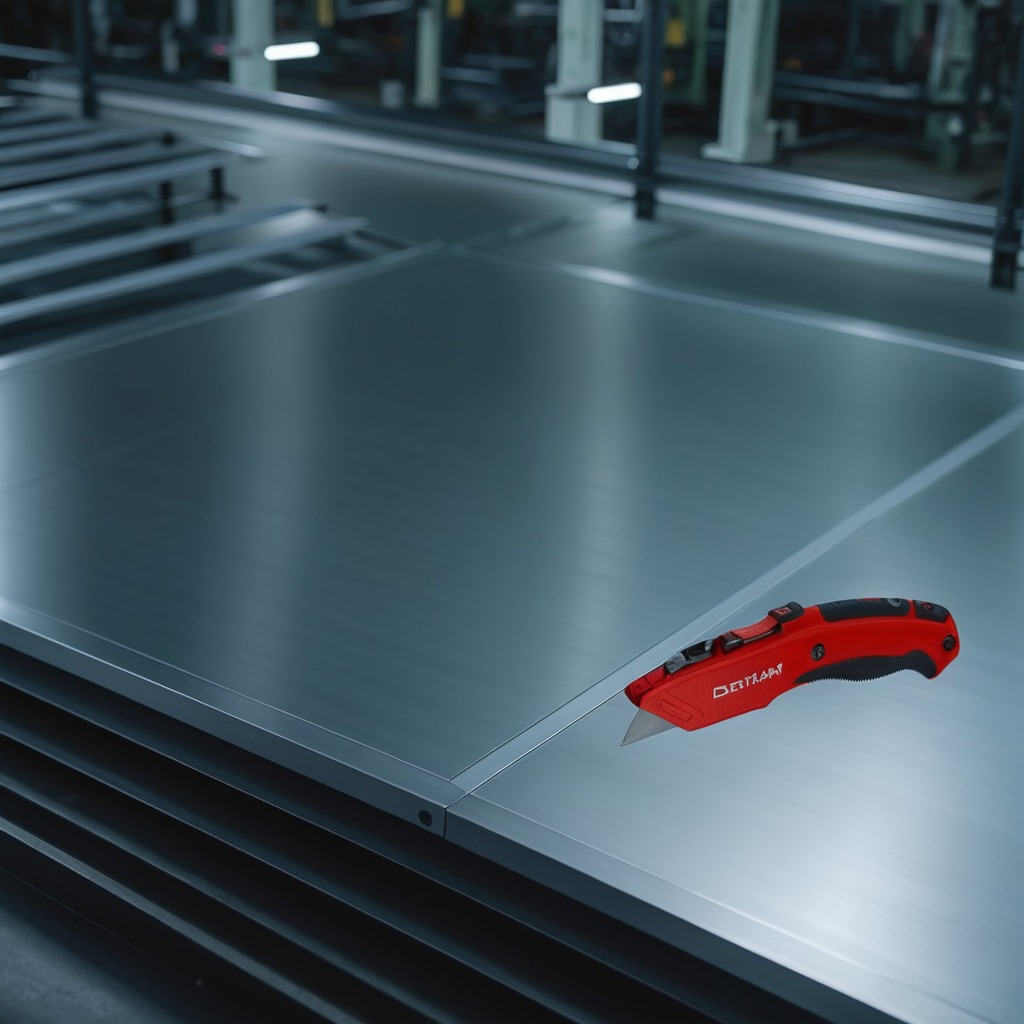
A utility knife is lying on the metal table.